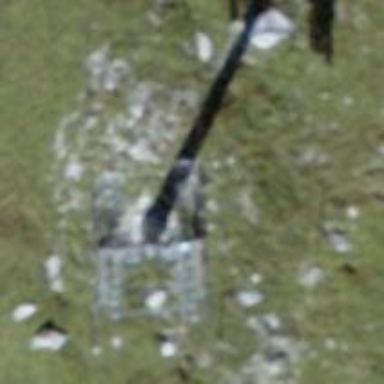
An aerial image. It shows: Pylon used for aerialway.